【题型】选择题　【知识点】解析几何　【难度】easy
下列曲线中，不可能存在内接正方形的是（ \quad ）

A. 圆 \qquad\qquad B. 椭圆 \qquad\qquad C. 双曲线 \qquad\qquad D. 抛物线
【解答】
【答案】 D

【分析】 利用曲线的图形特征进行分析判断.

【详解】 如图，根据定义，圆、椭圆、双曲线都是轴对称和中心对称图形，在曲线上可以找到 4 个点作为正方形的 4 个顶点.

抛物线是轴对称图形，但不是中心对称图形，所以不可能存在内接正方形.

故选：D.
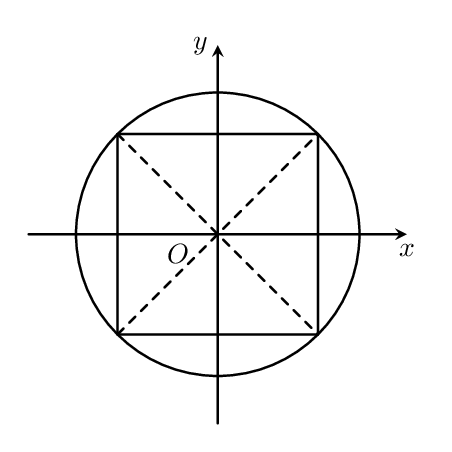
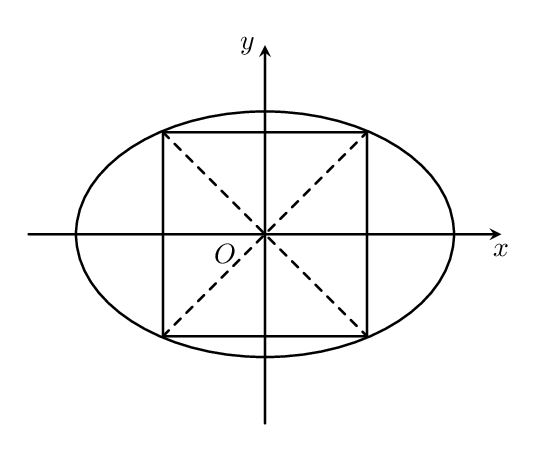
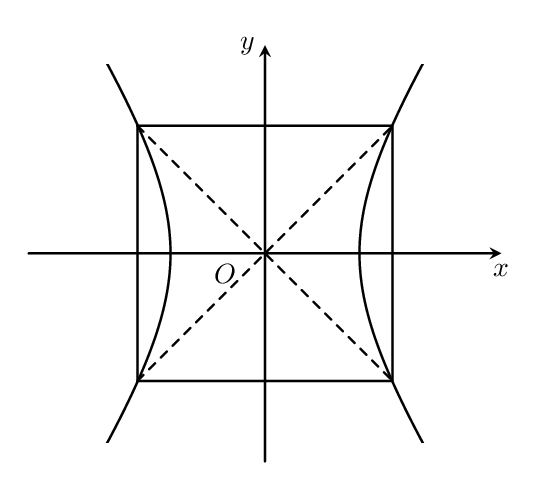